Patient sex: M
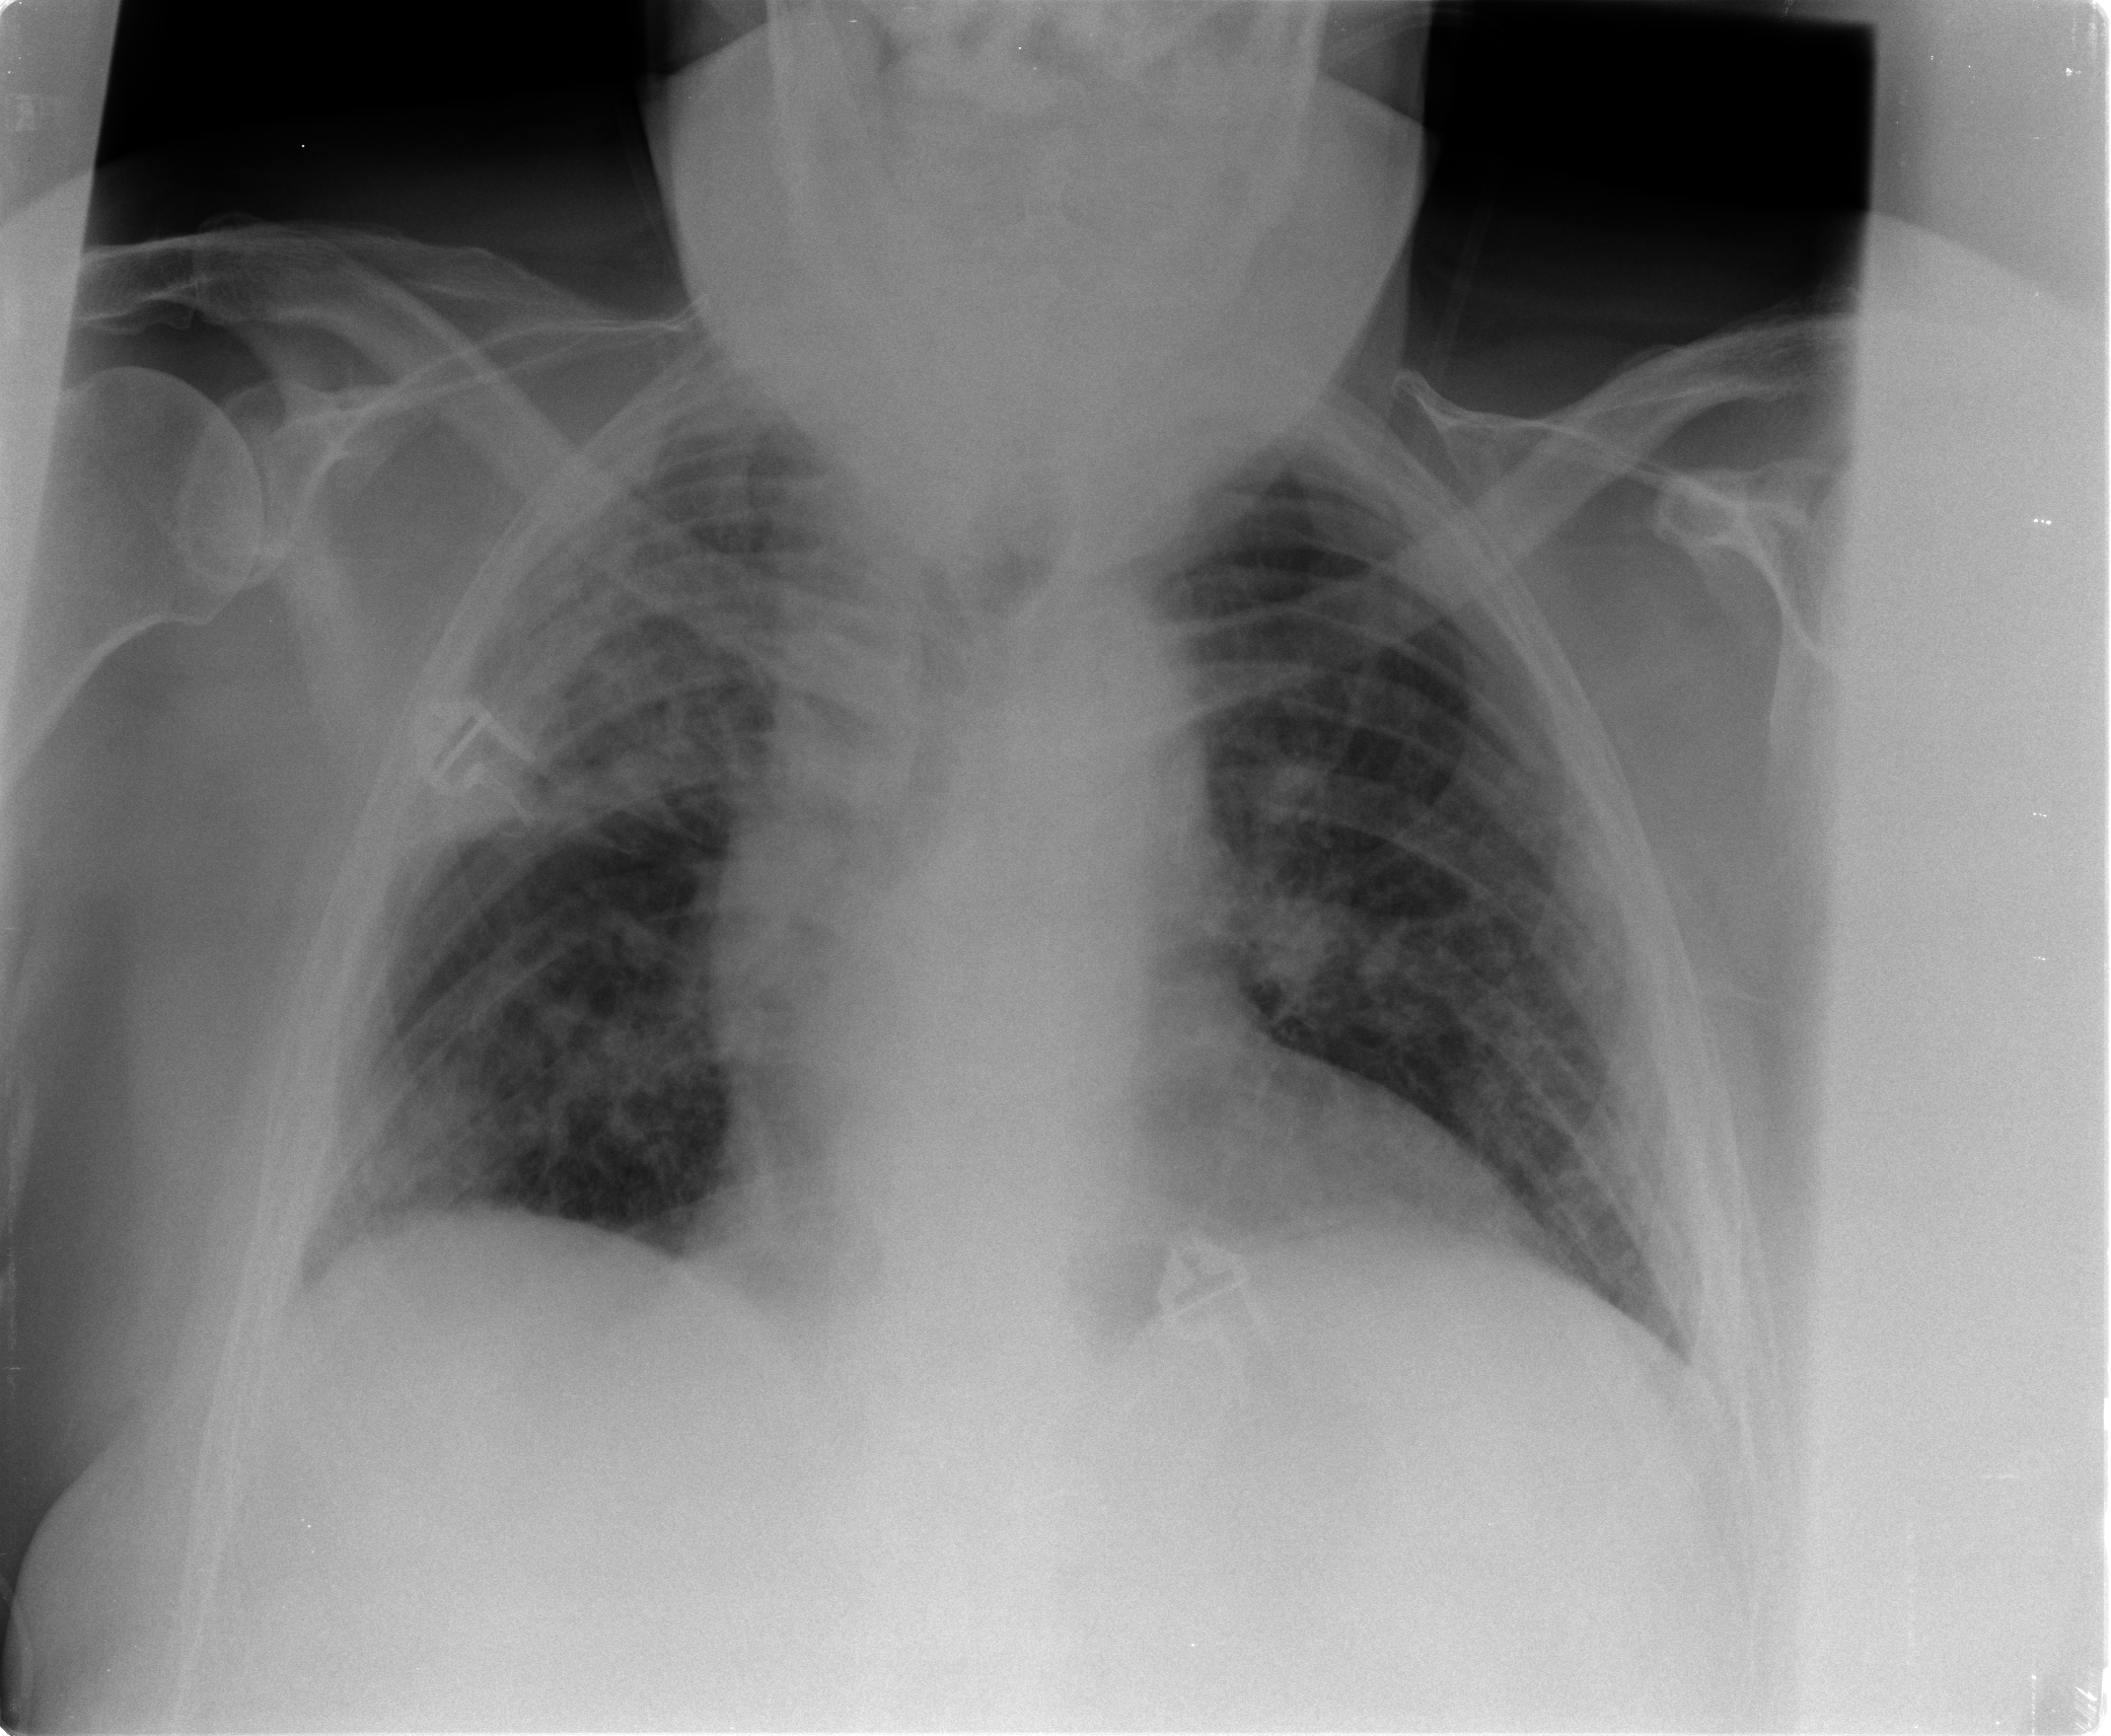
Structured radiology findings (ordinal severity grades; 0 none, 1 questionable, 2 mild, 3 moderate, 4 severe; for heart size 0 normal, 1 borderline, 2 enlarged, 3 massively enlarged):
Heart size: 2
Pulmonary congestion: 0
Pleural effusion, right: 2
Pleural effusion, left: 2
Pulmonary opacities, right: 3
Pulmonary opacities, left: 2
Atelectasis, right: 3
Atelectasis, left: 2